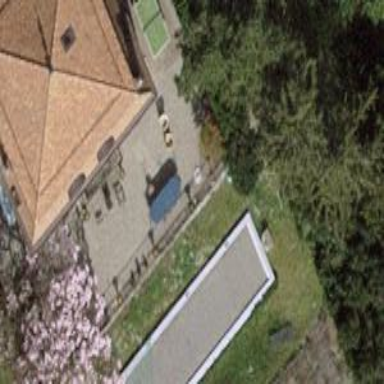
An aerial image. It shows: Swimming pool located in leisure land.